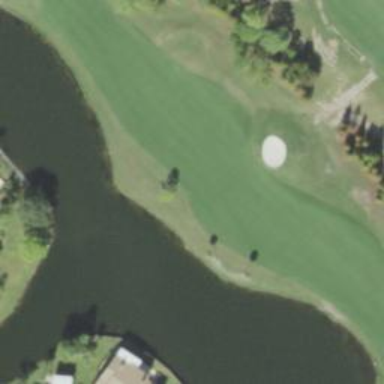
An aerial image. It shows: Golf fairway surrounded by grass.